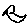
Label: bird